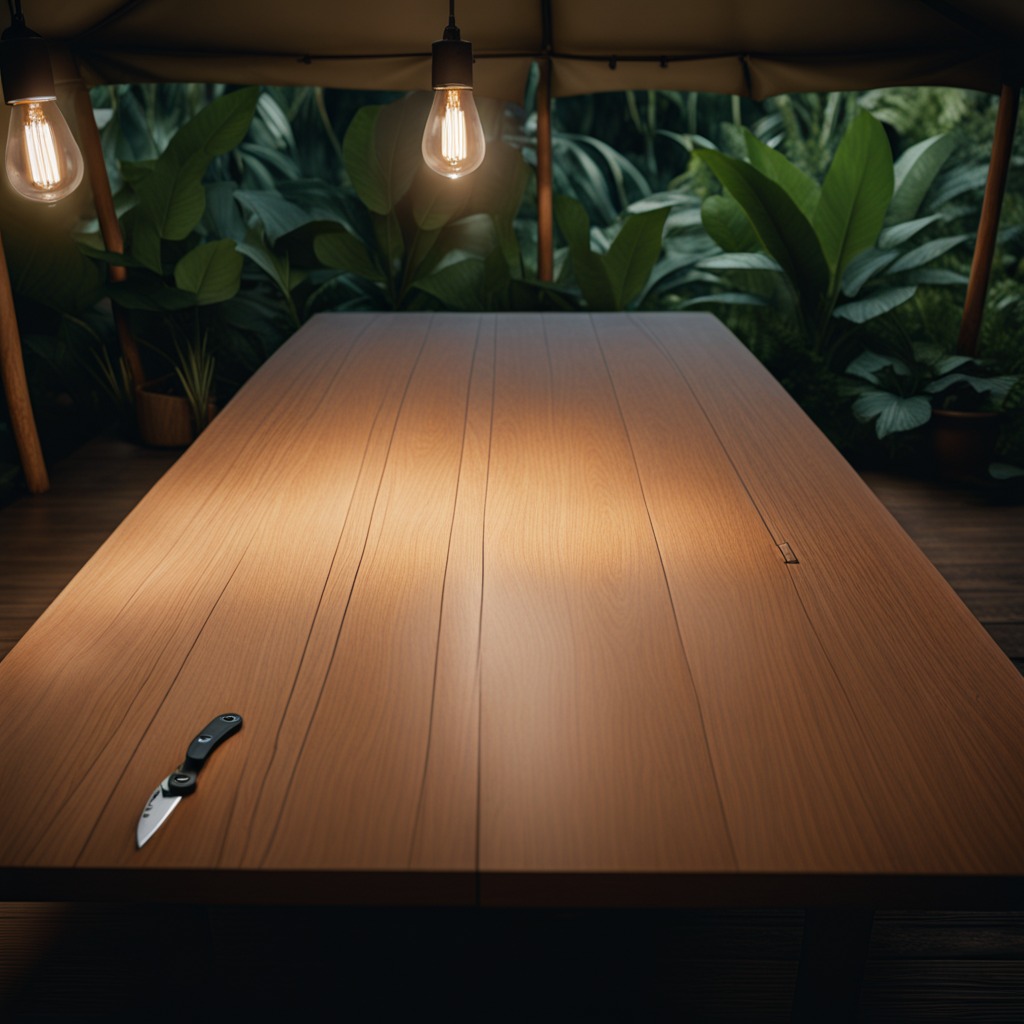
A utility knife is lying on a wooden table inside a jungle field workshop tent at night dim ambient light soft shadows worn but